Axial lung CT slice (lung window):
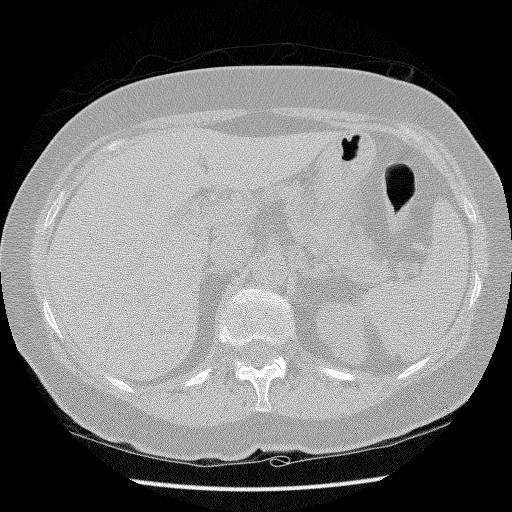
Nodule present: no